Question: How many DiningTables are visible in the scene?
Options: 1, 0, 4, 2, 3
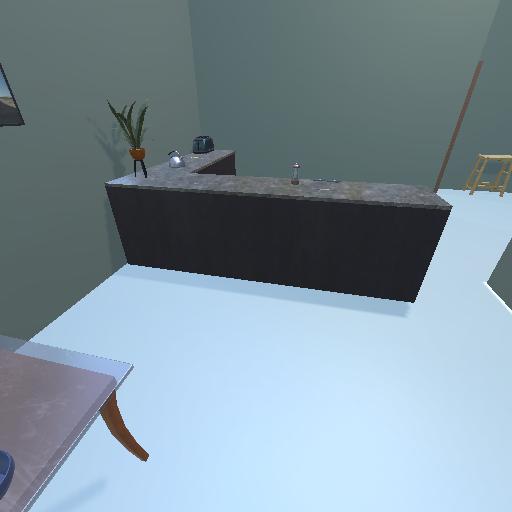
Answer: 1